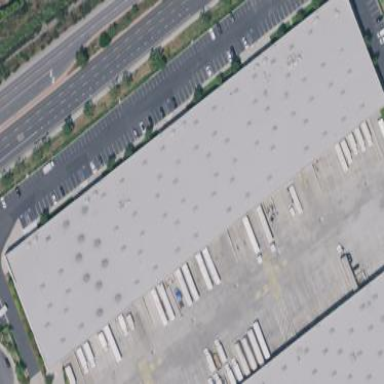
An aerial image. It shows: Industrial warehouse building.